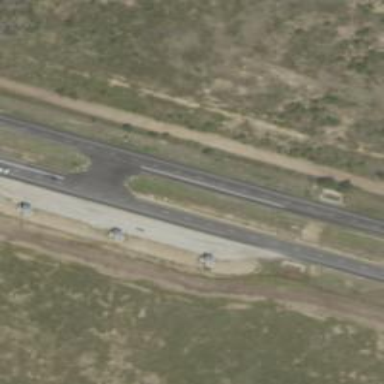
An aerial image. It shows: Rest area along the road with picnic tables.